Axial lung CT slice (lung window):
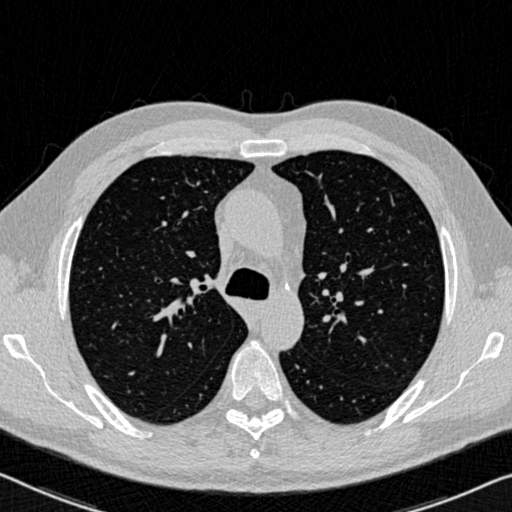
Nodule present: no